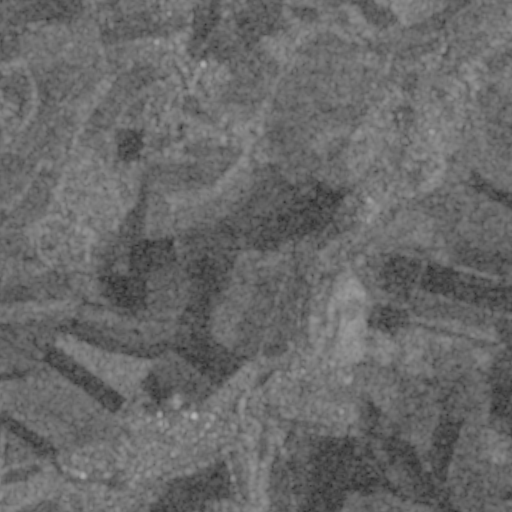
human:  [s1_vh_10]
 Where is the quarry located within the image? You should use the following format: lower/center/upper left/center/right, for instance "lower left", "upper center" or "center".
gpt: The quarry is located in the center left of the image.
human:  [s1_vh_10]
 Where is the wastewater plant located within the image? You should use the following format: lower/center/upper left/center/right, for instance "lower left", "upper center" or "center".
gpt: The wastewater plant is located in the upper left of the image.
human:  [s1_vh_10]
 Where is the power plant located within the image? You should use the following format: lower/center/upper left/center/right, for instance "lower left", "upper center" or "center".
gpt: There is no power plant in the image.

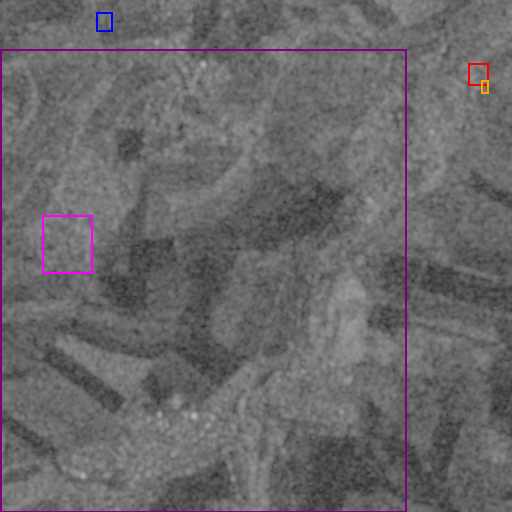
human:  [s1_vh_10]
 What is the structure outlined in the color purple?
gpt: The structure outlined in purple is a crop field.
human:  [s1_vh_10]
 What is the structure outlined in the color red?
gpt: The structure outlined in red is a park.
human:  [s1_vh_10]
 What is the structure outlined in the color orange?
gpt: The structure outlined in orange is a parking lot.
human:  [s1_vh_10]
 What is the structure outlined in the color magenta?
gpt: The structure outlined in magenta is a quarry.
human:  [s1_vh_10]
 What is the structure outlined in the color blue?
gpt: The structure outlined in blue is a wastewater plant.
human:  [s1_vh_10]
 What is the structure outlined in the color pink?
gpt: There is no pink outline.